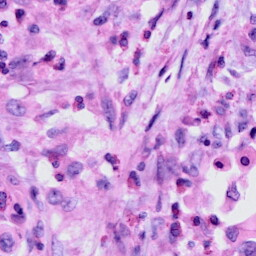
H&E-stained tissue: Cervix